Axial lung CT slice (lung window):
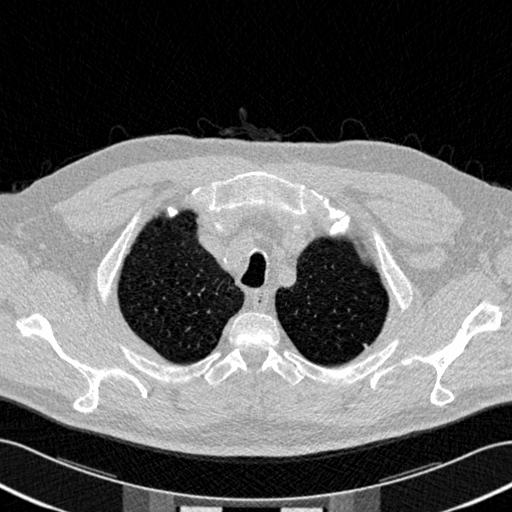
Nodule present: no